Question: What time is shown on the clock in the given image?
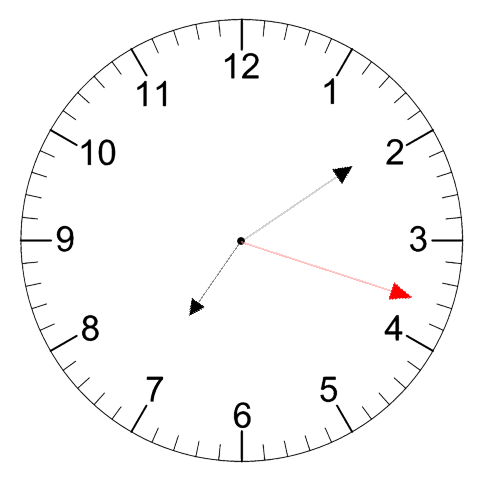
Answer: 07:09:18